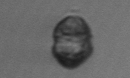
Label: Dinophyceae